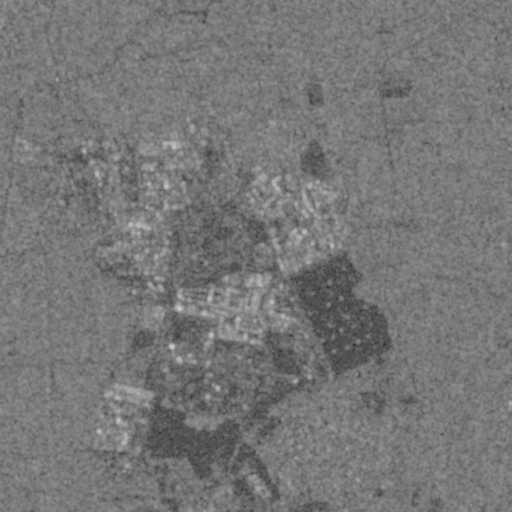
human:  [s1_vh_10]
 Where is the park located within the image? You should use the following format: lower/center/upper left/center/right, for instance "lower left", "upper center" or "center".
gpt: The park is located in the center of the image.
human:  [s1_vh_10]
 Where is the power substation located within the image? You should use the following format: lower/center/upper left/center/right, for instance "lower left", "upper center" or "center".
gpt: The power substation is located in the upper left of the image.
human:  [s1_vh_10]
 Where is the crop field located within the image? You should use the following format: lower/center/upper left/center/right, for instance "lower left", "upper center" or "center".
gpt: There is no crop field in the image.

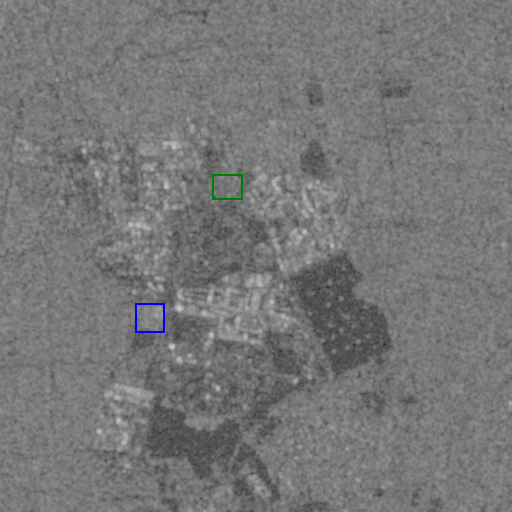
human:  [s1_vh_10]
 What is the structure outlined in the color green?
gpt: The structure outlined in green is a park.
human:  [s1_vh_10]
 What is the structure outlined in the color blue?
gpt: The structure outlined in blue is a power substation.
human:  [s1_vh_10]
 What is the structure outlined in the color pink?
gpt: There is no pink outline.